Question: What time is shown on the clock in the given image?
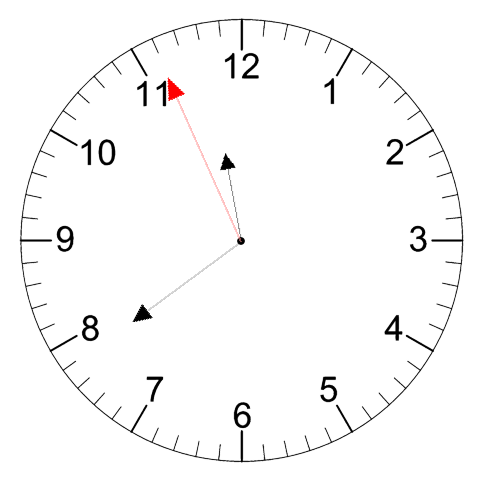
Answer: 11:38:56